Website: home-depot
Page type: customer-info-address
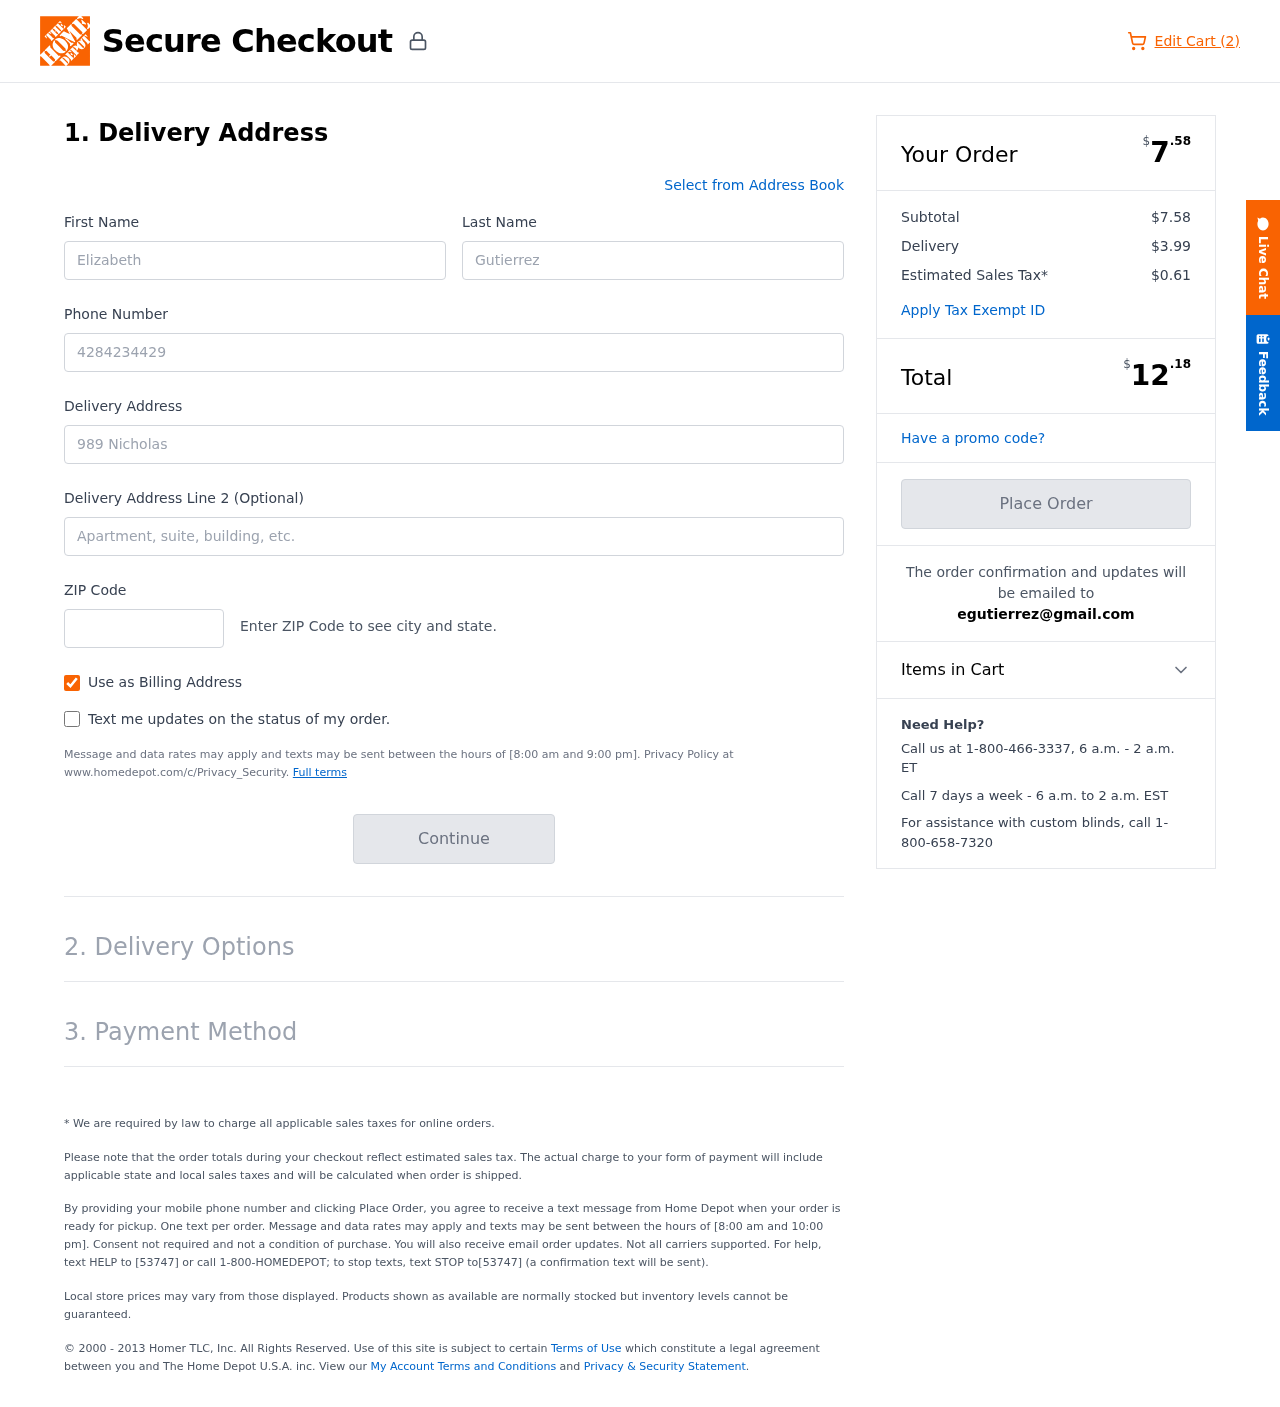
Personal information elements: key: PII_EMAIL
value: egutierrez@gmail.com
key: PII_FIRSTNAME
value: Elizabeth
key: PII_LASTNAME
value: Gutierrez
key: PII_PHONE
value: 4284234429
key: PII_POSTCODE
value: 91152
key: PII_STREET
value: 989 Nicholas Crescent
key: PII_STREET2
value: Apt. 372
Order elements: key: ORDER_NUM_ITEMS
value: Edit Cart (2)
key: ORDER_SUBTOTAL_HEADER
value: $7.58
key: ORDER_SUBTOTAL
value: $7.58
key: ORDER_SHIPPING_COST
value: $3.99
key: ORDER_TAX
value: $0.61
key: ORDER_TOTAL2
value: $12.18